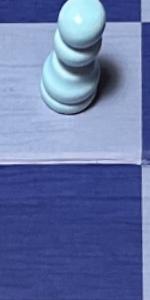
Label: Empty